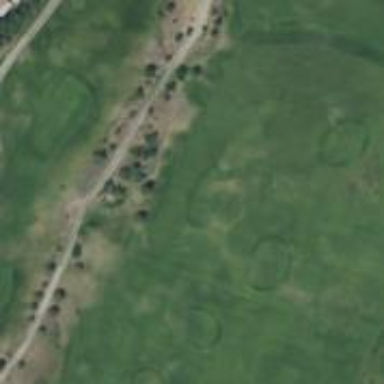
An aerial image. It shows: Rough grassy area used for golf.